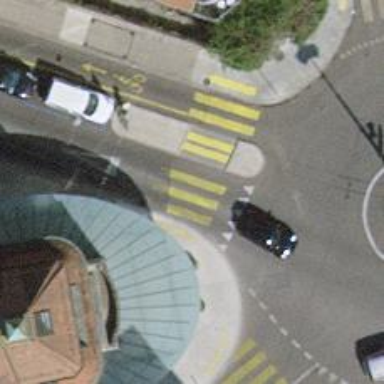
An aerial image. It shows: Uncontrolled zebra crossing with island. The crossing is marked with zebra stripes.